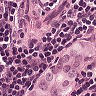
Metastatic tissue present: yes